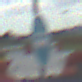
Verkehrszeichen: Busssonderstreifen
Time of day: MorningAfternoon
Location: Outdoor (RoadRail)
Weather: PartlyCloudy
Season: NotSpecified
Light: Natural